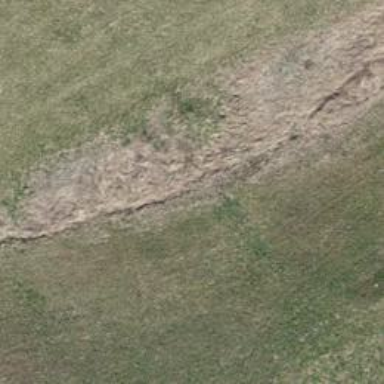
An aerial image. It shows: Ditch serving as waterway.